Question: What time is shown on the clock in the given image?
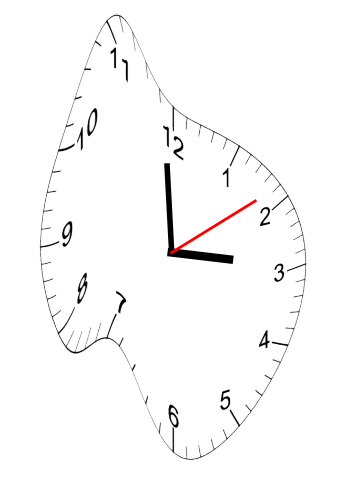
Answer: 02:59:09